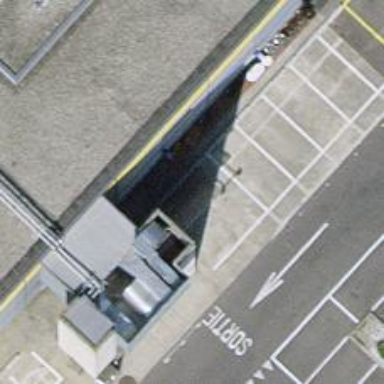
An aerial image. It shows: Bicycle parking area.